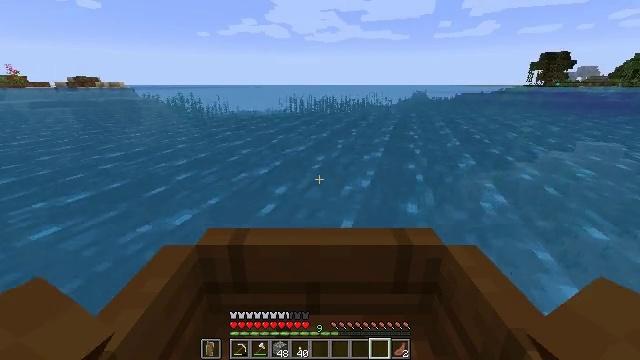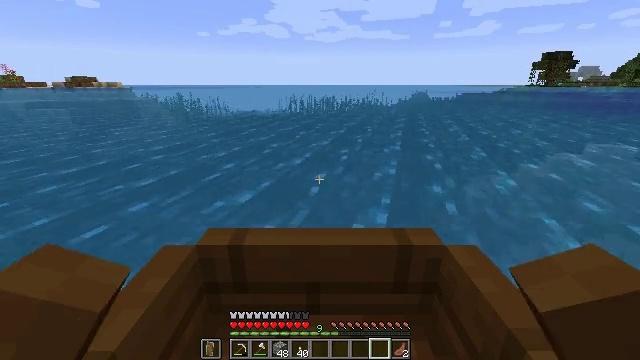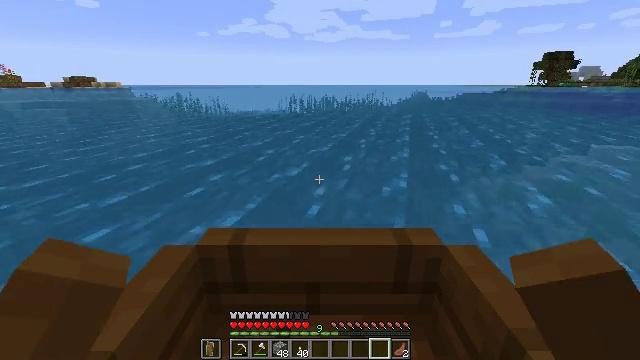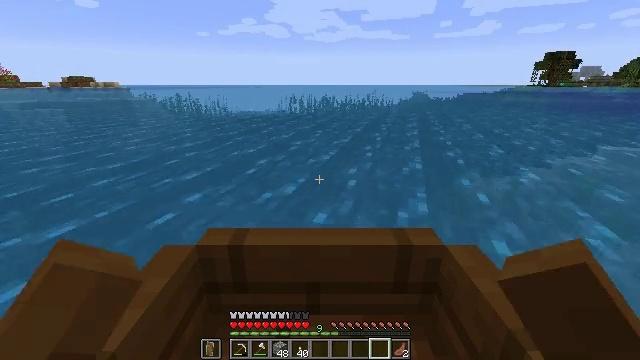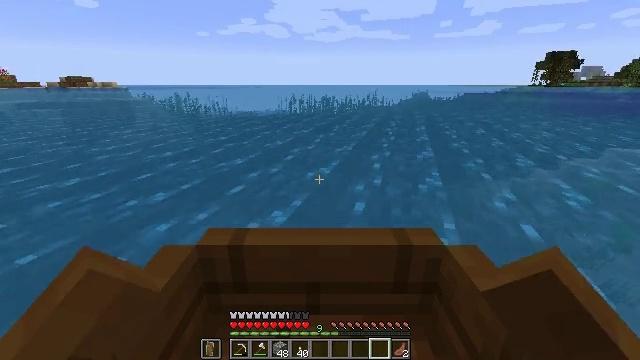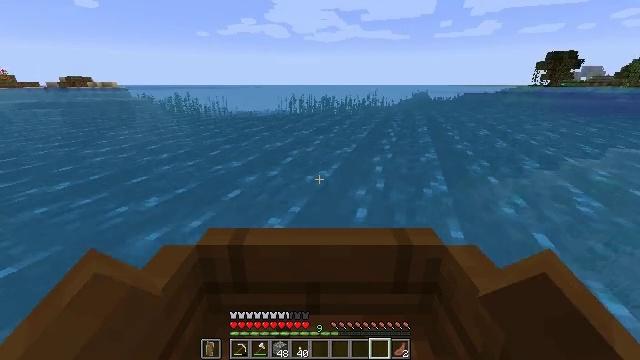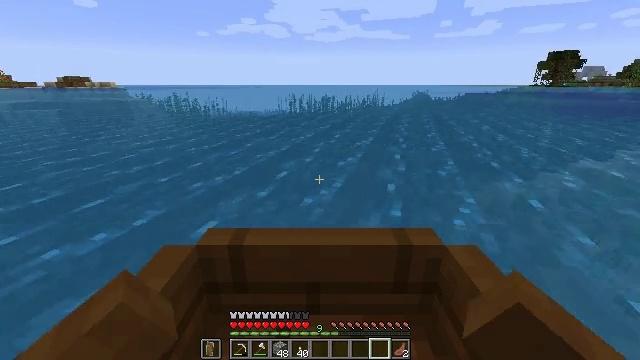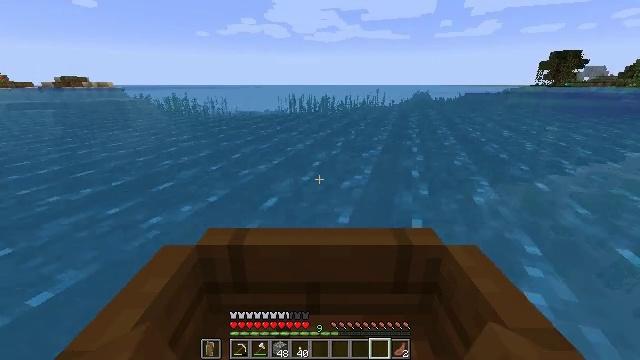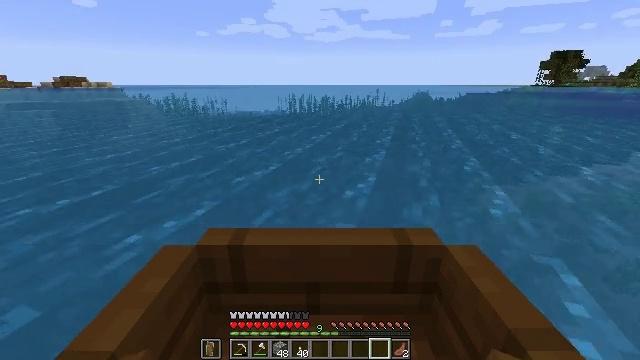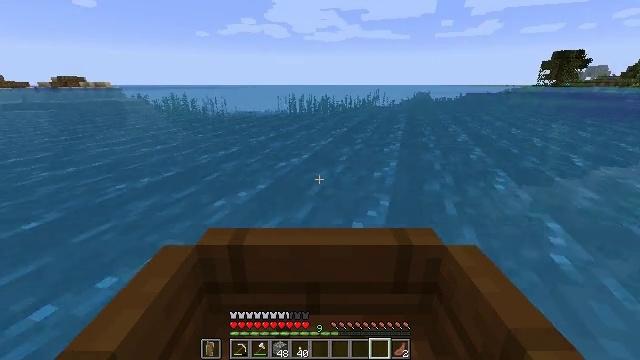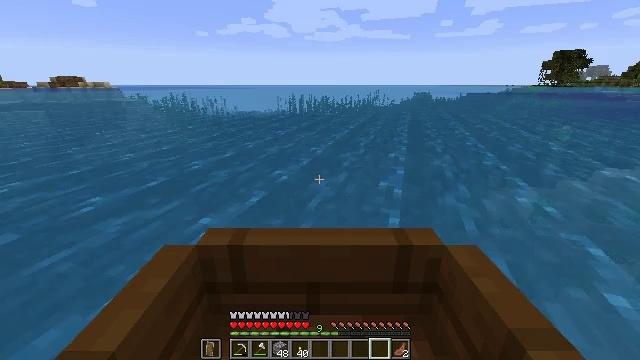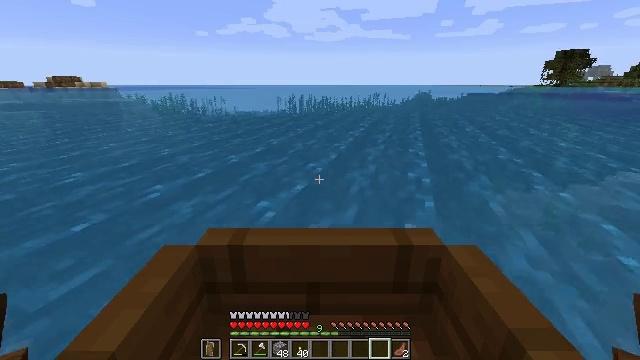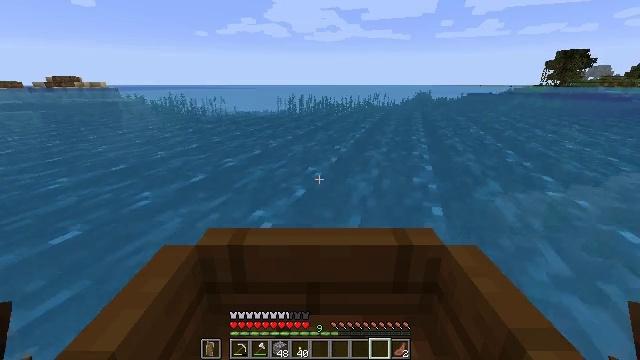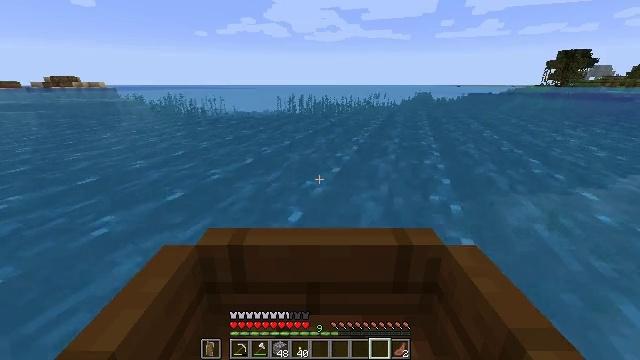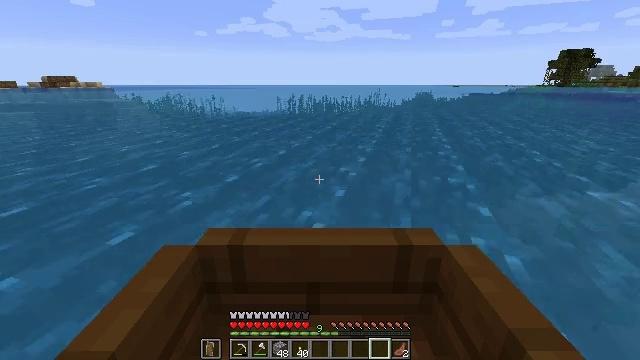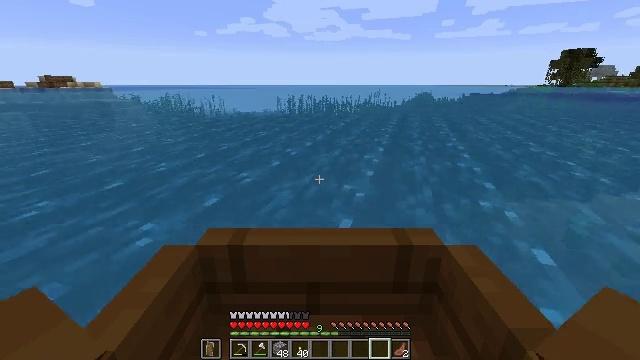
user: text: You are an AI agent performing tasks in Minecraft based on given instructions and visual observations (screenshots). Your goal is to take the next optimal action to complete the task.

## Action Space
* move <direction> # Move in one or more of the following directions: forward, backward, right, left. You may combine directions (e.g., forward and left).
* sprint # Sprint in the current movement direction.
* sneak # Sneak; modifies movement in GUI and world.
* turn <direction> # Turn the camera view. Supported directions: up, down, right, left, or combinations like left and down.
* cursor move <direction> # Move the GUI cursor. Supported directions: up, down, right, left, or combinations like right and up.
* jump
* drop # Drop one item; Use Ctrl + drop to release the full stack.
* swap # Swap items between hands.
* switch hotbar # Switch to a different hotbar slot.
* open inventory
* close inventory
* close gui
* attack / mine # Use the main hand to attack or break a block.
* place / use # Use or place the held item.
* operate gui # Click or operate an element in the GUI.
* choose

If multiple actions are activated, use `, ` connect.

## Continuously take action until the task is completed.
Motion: motion action
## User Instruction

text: Gather kelp plant by attacking it underwater.
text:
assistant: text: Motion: move forward
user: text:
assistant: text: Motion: move forward
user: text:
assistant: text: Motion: move forward
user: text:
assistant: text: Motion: move forward
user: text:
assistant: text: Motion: move forward
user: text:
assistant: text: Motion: move forward
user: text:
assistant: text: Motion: move forward
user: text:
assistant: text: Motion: move forward
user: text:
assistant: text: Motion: move forward
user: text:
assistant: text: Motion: move forward
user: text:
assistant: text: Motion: move forward
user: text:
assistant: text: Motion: move forward
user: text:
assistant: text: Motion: move forward
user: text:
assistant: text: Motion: move forward
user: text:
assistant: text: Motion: move forward
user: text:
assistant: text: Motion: move forward
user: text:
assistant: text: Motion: move forward
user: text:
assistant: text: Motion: move forward
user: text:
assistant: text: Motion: move forward
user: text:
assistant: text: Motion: move forward
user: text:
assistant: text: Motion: move forward
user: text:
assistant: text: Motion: move forward
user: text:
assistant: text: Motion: move forward
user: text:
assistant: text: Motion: move forward and move left
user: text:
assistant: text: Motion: move forward and move left
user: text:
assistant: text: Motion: move forward and move left
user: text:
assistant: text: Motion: move forward
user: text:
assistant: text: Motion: move forward
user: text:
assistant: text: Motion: move forward
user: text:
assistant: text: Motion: move forward